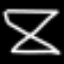
Label: hourglass